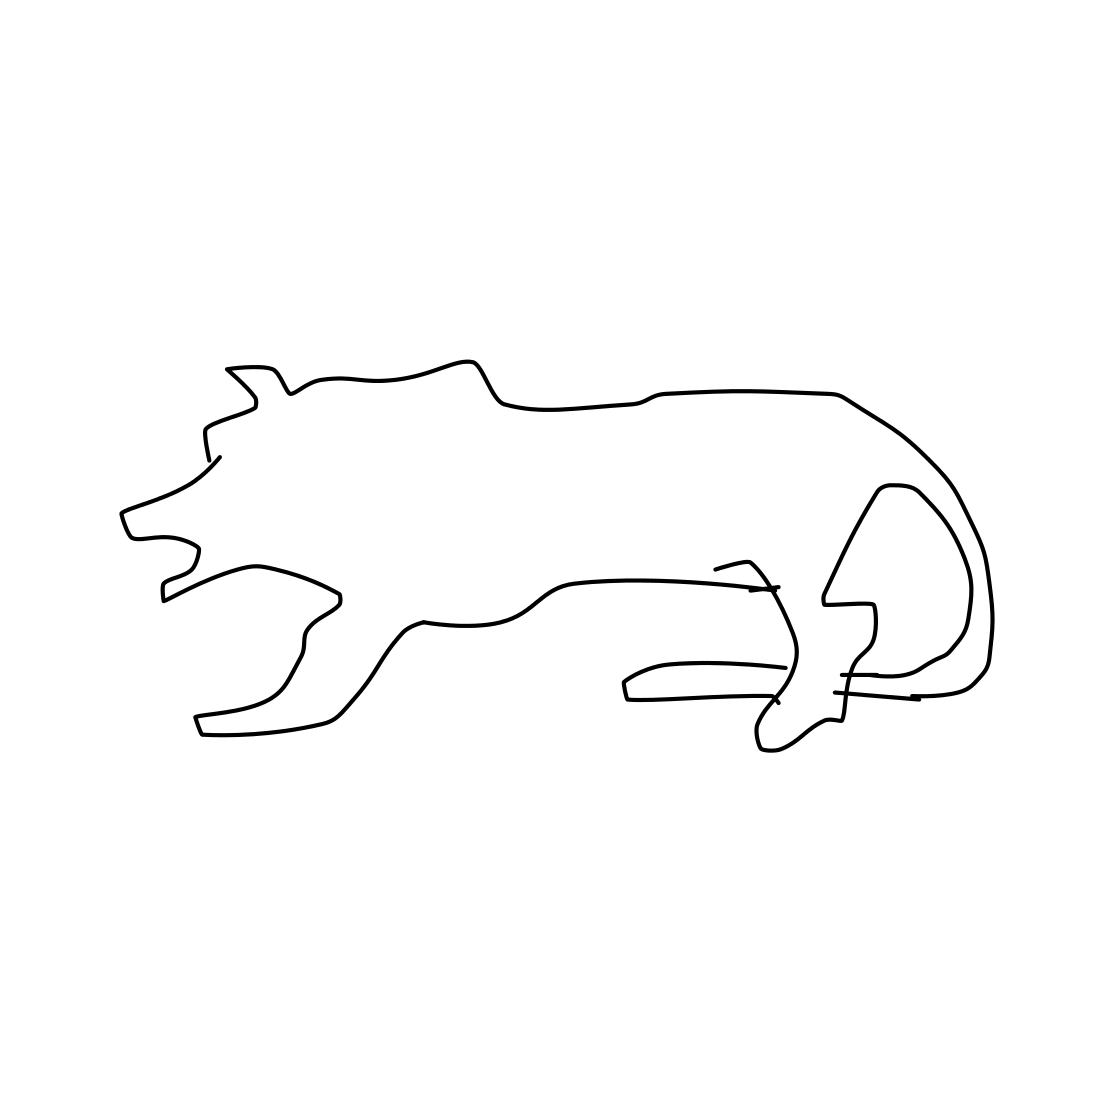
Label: tiger